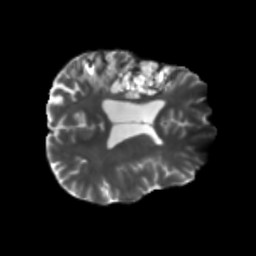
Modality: T2w
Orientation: axial
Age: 54
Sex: male
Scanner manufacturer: siemens
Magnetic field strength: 3 T
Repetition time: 5.25 s
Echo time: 0.08 s